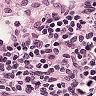
Metastatic tissue present: no